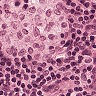
Metastatic tissue present: no